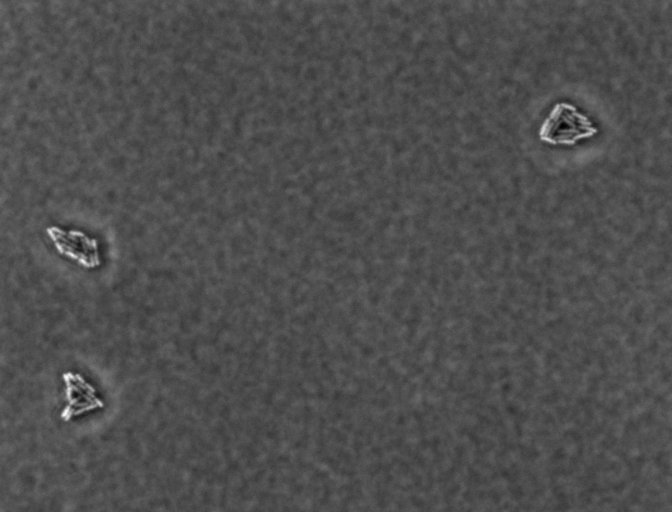
Salmonella enterica Typhimurium